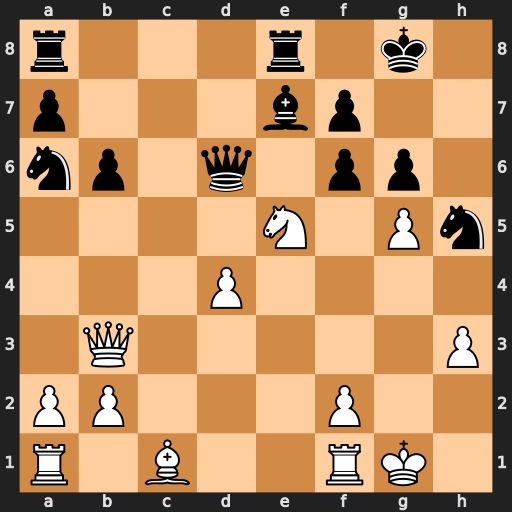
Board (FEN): r3r1k1/p3bp2/np1q1pp1/4N1Pn/3P4/1Q5P/PP3P2/R1B2RK1
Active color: w
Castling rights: -
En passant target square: -
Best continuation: Qxf7+ Kh8 Nxg6#